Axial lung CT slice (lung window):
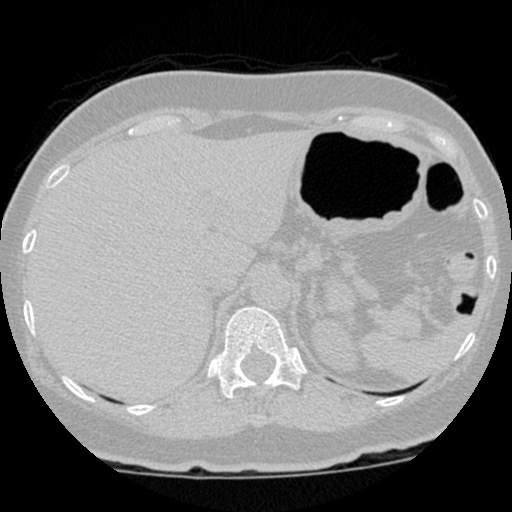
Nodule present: no